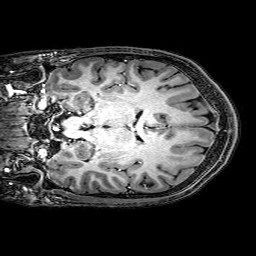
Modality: T1w
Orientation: coronal
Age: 21
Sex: male
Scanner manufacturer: philips
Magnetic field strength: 3 T
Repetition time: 0.009 s
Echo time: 0.00351 s